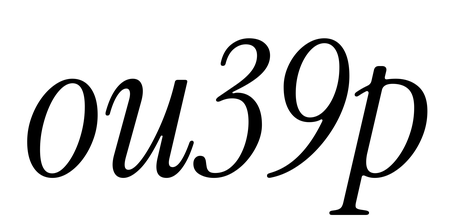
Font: InstrumentSerif-Italic